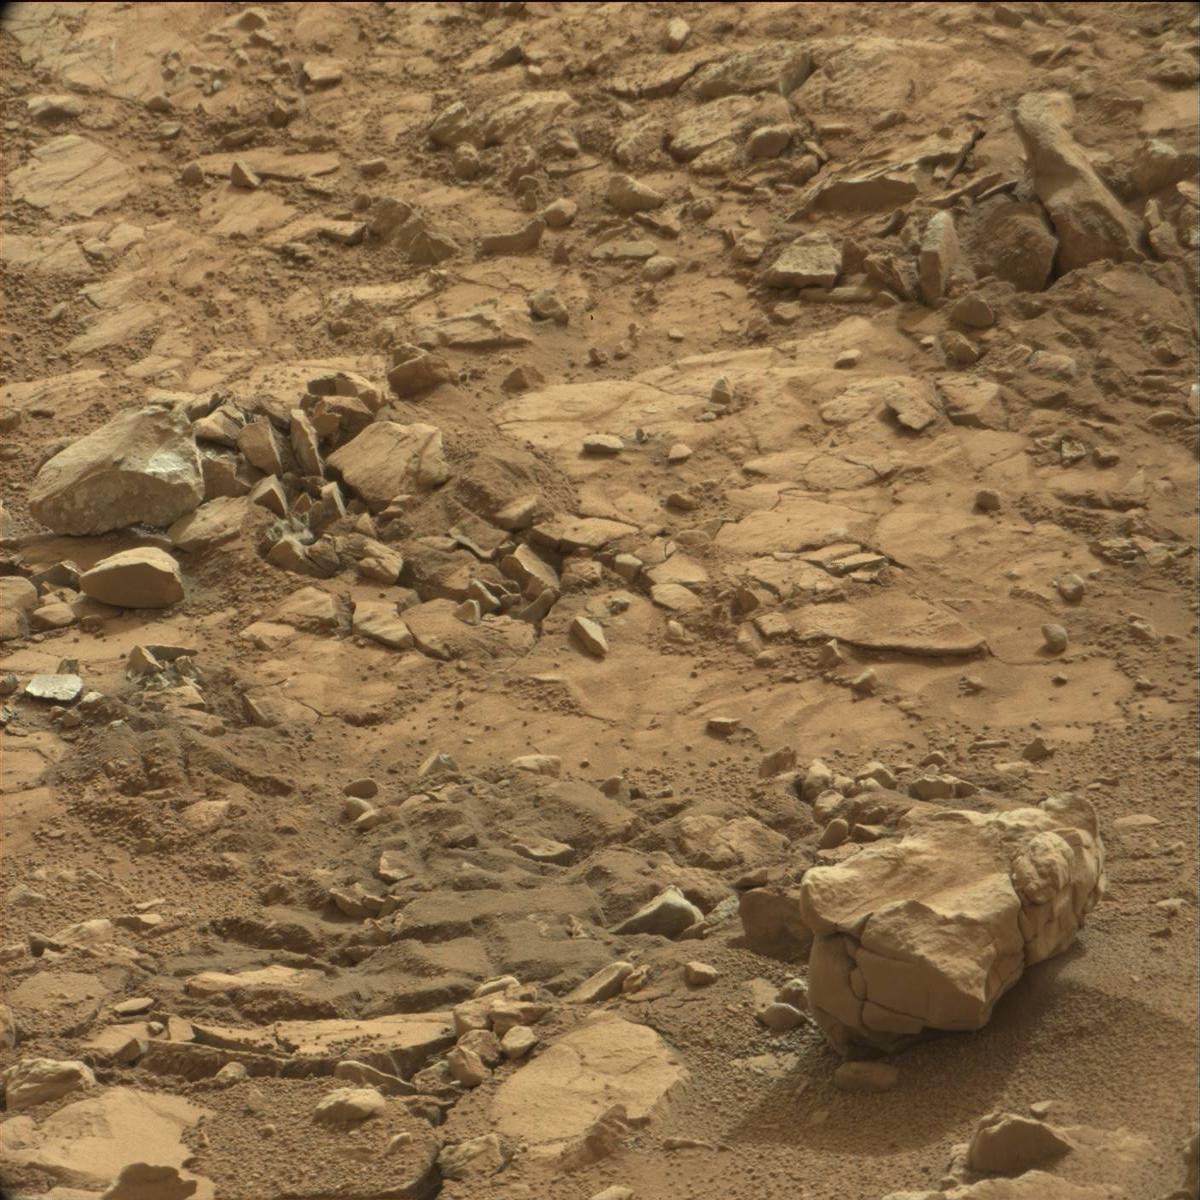
Terrain classes present: Bedrock, Rock, Sand / Soil, Track